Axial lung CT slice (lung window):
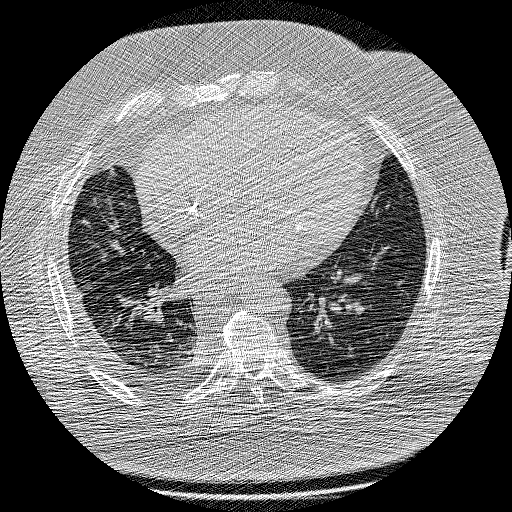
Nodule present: no